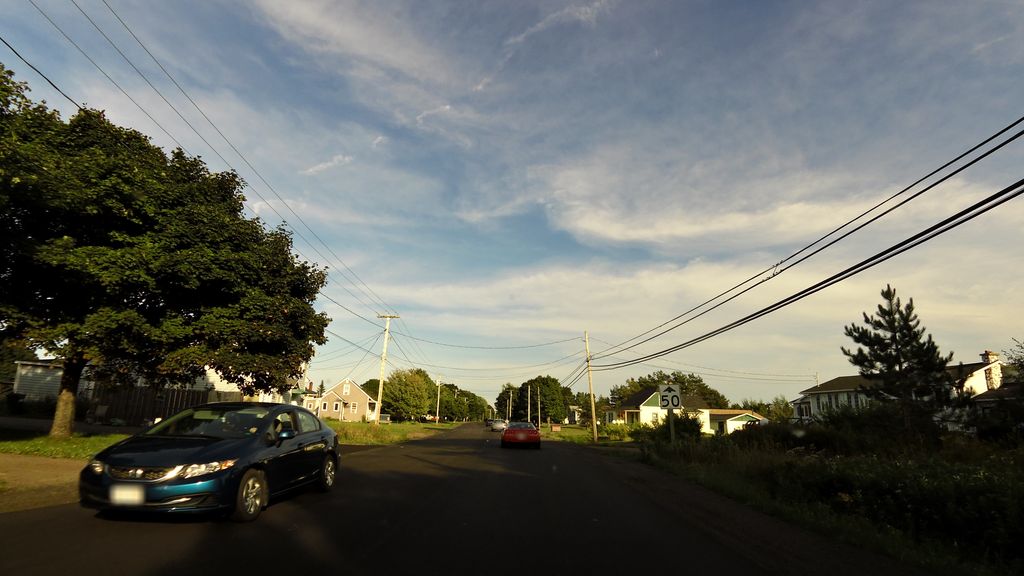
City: charlottetown